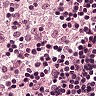
Metastatic tissue present: no